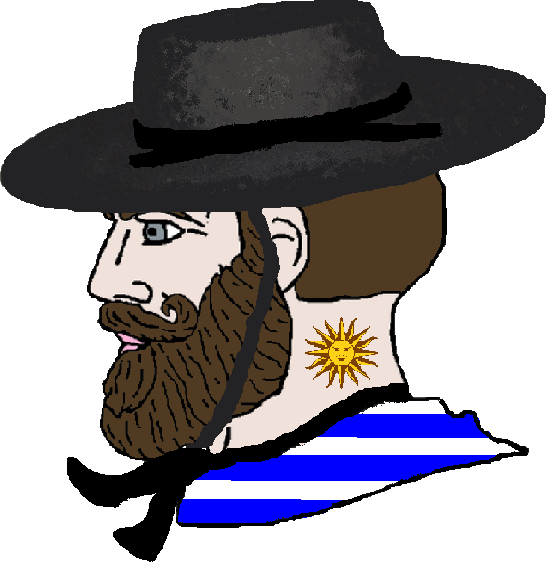
Label: 4_Yes_Chad